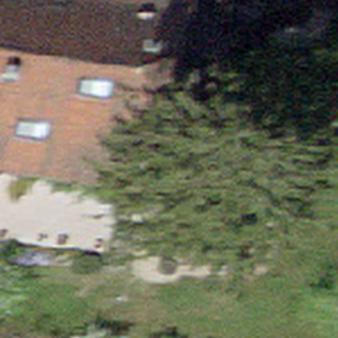
Label: other